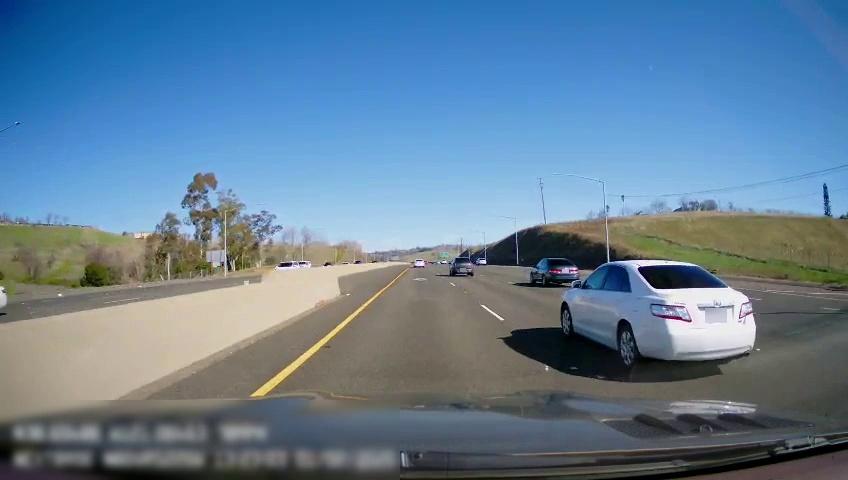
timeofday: Day
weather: Sunny
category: Drivable Space
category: Drivable Space
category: Vehicles | Car
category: Vehicles | SUV
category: Vehicles | SUV
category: Vehicles | Car
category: Vehicles | Car
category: Vehicles | Car
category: Vehicles | SUV
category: Vehicles | SUV
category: Lanes | Current Lane
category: Lanes | Current Lane
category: Lanes | Alternate Lane
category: Lanes | Alternate Lane
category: Lanes | Alternate Lane
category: Lanes | Opposite Lane